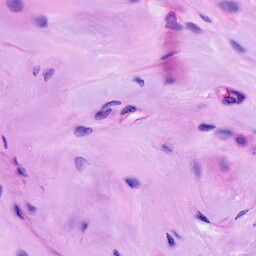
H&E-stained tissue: Ovarian